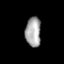
Tissue: prostate
Cell type: T cells
Senescence score: 0.3493
Nuclear area (px): 447
Mean DAPI intensity: 166.68